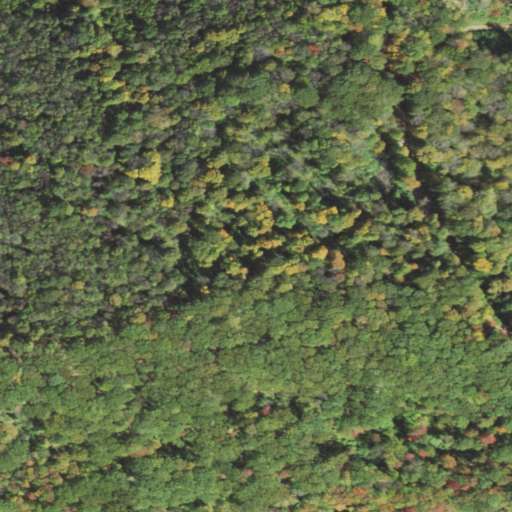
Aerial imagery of mountain in Pennsylvania named Negro Hill containing deciduous forest, mixed forest, open development, and shrub